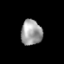
Tissue: lung
Cell type: Epithelial cells
Senescence score: 0.2149
Nuclear area (px): 526
Mean DAPI intensity: 158.002